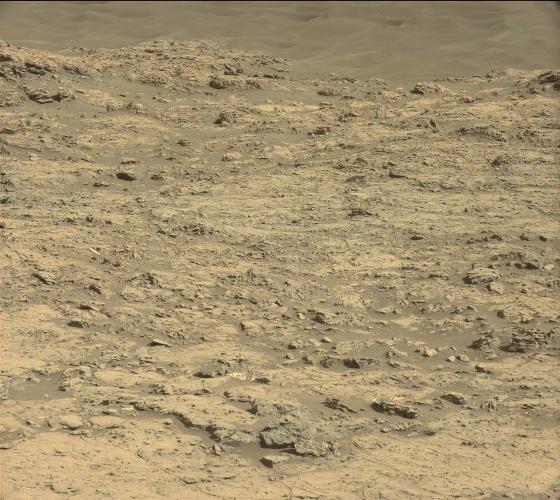
Terrain classes present: Bedrock, Gravel / Sand / Soil, Shadow